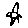
Label: bird